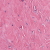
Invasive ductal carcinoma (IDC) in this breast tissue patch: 0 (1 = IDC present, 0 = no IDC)